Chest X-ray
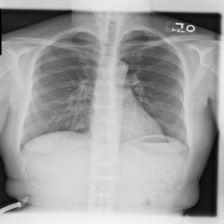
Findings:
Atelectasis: negative
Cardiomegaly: negative
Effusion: negative
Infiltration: negative
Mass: negative
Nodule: negative
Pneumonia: negative
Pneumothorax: negative
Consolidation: negative
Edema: negative
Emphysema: negative
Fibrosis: negative
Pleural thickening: negative
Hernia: negative